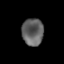
Tissue: lung
Cell type: Endothelial cells
Senescence score: 0.629
Nuclear area (px): 572
Mean DAPI intensity: 97.549